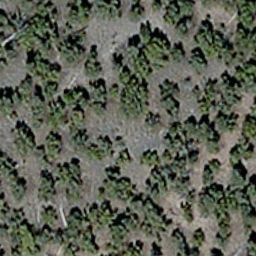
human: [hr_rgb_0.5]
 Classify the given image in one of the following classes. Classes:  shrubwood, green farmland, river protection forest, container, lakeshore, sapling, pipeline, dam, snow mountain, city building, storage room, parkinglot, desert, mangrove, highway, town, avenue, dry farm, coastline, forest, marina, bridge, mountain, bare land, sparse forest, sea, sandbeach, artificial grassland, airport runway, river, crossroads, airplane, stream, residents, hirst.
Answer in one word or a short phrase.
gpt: sparse forest